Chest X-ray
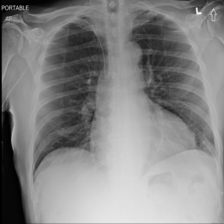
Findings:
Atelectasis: negative
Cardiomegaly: negative
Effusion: negative
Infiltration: negative
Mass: negative
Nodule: negative
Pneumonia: negative
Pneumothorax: negative
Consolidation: negative
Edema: negative
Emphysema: negative
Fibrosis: negative
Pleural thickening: negative
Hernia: negative